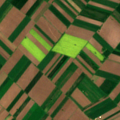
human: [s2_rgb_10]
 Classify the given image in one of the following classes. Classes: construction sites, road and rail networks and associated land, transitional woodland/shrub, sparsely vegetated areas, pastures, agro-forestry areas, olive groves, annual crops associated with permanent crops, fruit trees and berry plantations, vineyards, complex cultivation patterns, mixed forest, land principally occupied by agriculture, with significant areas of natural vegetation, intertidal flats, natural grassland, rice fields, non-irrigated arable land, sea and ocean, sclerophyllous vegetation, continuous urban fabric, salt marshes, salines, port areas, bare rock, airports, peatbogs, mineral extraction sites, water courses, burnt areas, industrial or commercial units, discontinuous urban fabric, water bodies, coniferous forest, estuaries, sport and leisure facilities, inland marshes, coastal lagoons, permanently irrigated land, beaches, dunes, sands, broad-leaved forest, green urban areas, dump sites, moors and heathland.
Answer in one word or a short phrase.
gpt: non-irrigated arable land